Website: apple
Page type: cart
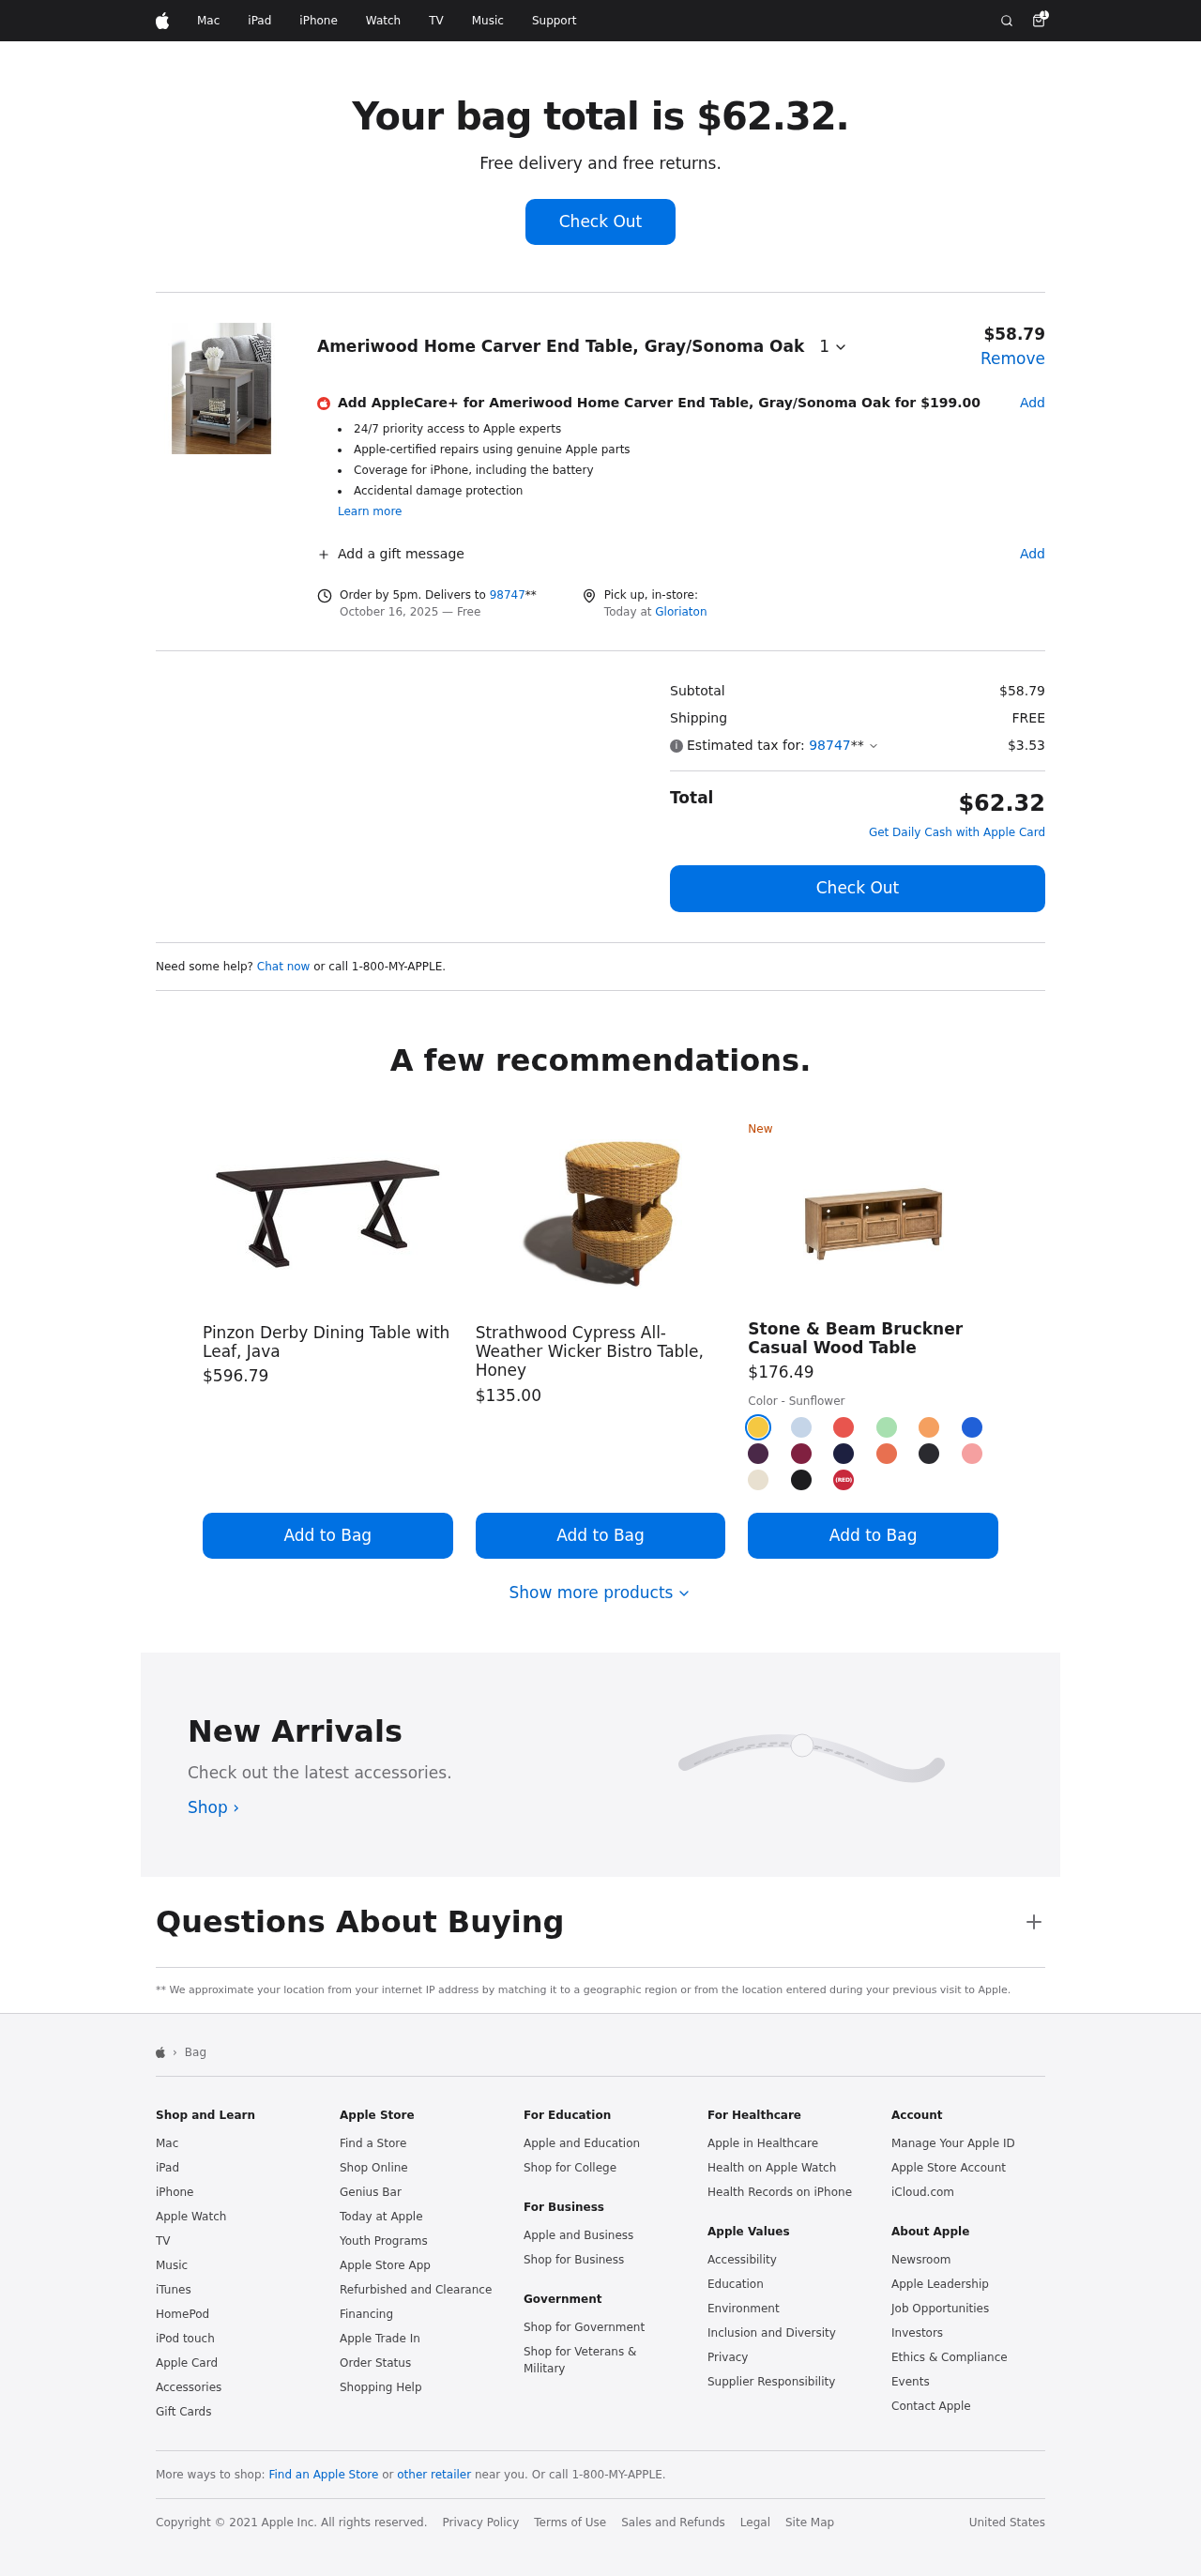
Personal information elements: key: PII_CITY
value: Gloriaton
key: PII_POSTCODE
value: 98747
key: PII_POSTCODE2
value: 98747
Product elements: key: PRODUCT1_NAME
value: Ameriwood Home Carver End Table, Gray/Sonoma Oak
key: PRODUCT1_PRICE
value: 58.79
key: PRODUCT1_QUANTITY
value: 1
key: PRODUCT2_NAME
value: Pinzon Derby Dining Table with Leaf, Java
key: PRODUCT2_PRICE
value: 596.79
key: PRODUCT3_NAME
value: Strathwood Cypress All-Weather Wicker Bistro Table, Honey
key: PRODUCT3_PRICE
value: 135
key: PRODUCT4_NAME
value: Stone & Beam Bruckner Casual Wood Table
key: PRODUCT4_PRICE
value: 176.49
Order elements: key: ORDER_NUM_ITEMS
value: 1
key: ORDER_TOTAL
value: $62.32
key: ORDER_SHIPPING_DATE
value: October 16, 2025
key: ORDER_SUBTOTAL
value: $58.79
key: ORDER_SHIPPING_COST
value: FREE
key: ORDER_TAX
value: $3.53